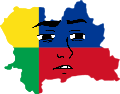
Label: 5_Twinkjak